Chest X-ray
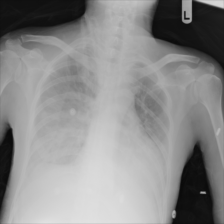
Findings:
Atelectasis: negative
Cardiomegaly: negative
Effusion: positive
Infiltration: positive
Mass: negative
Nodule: negative
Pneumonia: negative
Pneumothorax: negative
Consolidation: negative
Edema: negative
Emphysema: negative
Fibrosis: negative
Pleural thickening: negative
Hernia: negative